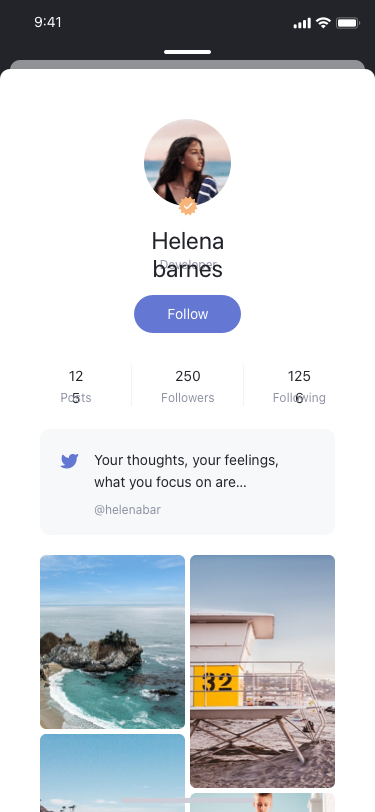
Text in this UI design:
Your thoughts, your feelings, what you focus on are…
@helenabar
125
Posts
250
Followers
1256
Following
Developer
Helena barnes